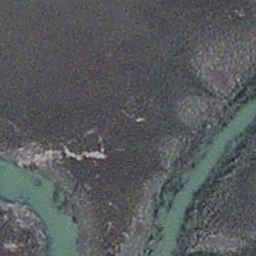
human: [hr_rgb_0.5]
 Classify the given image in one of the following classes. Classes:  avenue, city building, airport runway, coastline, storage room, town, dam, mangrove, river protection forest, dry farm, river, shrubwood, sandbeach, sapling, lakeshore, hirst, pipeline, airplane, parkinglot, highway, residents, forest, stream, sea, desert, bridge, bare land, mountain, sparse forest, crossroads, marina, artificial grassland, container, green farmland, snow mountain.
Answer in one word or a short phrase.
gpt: stream